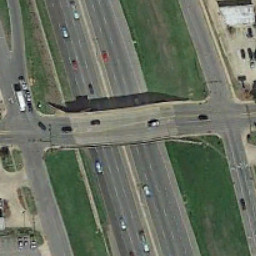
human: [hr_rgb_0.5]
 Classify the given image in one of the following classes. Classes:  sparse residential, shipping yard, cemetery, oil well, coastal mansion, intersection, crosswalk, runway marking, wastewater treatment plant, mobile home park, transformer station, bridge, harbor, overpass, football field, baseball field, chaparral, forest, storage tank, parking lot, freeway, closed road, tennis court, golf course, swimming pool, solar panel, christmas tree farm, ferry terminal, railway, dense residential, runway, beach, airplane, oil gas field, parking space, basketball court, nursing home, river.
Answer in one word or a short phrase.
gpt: overpass